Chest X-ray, PA view. Patient: 43 years old, sex F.
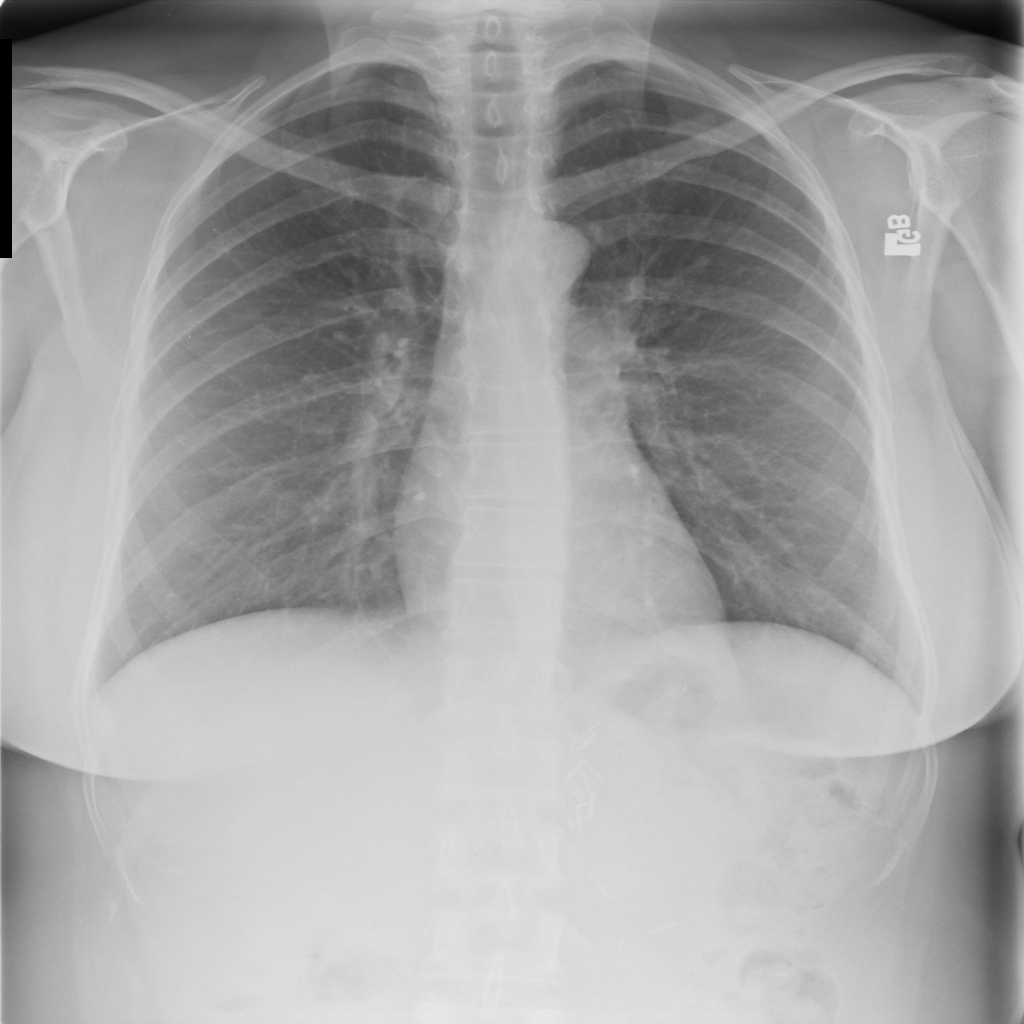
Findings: No Finding